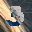
Label: 3